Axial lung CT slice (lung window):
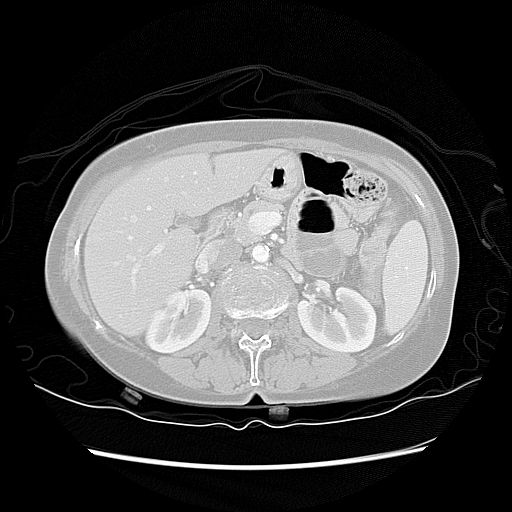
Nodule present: no